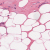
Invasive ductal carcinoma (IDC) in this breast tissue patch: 0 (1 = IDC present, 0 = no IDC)